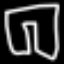
Label: pants